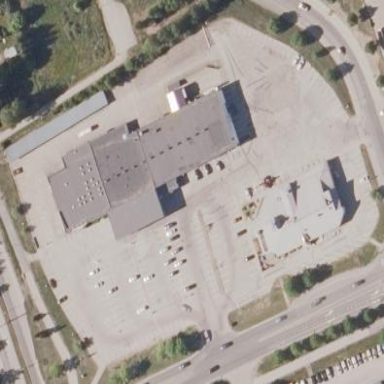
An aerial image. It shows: Retail area.